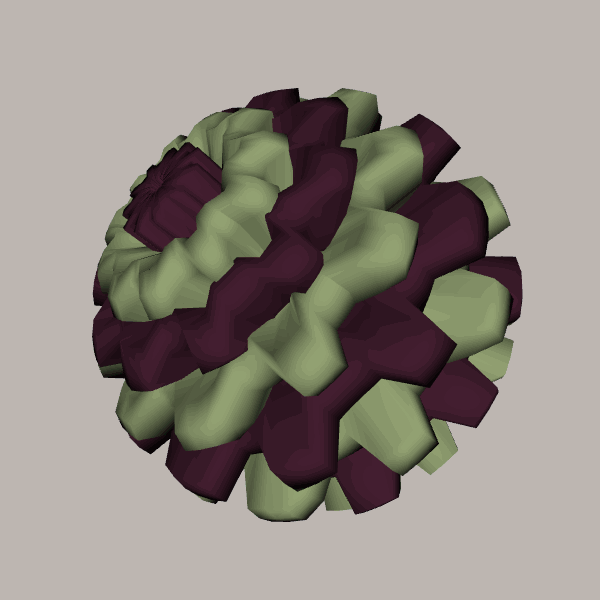
Background: light